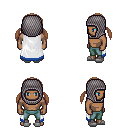
a pixel art fantasy rpg character, male body template, human, dark skin, white trimmed cape, teal pants, light blonde twin-tailed hairstyle, chain hood, white slippers, four views (front, back, left, right), 2x2 character sprite sheet, small pixel art, hard edges, no anti-aliasing